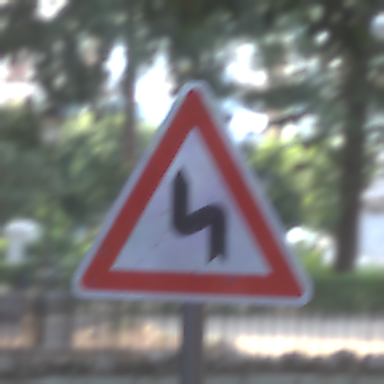
Verkehrszeichen: DoppelkurveZunaechstLinks
Umgebung: Outdoor, Suburban
Tageszeit: MorningAfternoon
Wetter: PartlyCloudy
Licht: Natural
Jahreszeit: NotSpecified
Kontrast: LowContrast